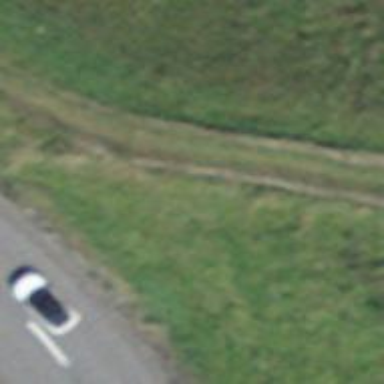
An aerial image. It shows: Grassy path.